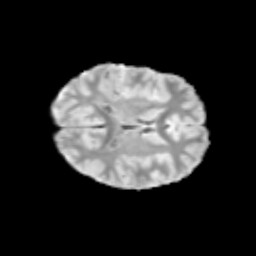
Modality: T2w
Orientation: axial
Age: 11
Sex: male
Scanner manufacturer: siemens
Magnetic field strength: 3 T
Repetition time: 3.8 s
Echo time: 0.07 s